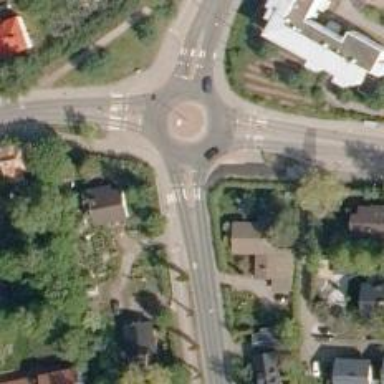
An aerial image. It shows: Crossing on asphalt cycleway.